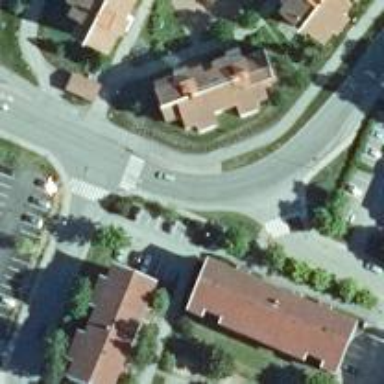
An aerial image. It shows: Asphalt cycleway.